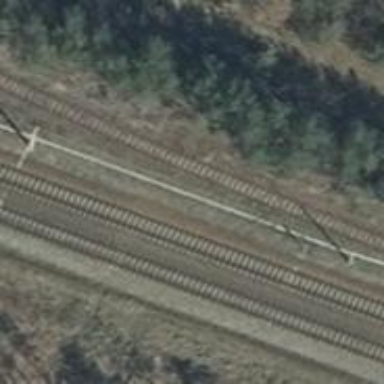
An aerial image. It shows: Abandoned railway yard.